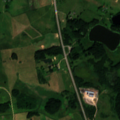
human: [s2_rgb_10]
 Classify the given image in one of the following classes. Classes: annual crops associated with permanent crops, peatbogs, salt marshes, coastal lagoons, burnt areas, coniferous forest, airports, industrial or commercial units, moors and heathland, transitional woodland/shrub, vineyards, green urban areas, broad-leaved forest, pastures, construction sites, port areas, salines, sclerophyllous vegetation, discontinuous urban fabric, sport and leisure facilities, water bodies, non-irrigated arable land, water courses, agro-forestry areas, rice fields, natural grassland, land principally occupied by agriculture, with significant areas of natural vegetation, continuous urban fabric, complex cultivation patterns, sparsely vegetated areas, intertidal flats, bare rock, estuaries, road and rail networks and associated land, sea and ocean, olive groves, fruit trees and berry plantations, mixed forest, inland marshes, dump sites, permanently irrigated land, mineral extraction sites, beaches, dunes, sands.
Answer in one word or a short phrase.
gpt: pastures, complex cultivation patterns, land principally occupied by agriculture, with significant areas of natural vegetation, broad-leaved forest